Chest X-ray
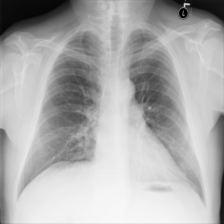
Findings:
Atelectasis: negative
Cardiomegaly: negative
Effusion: negative
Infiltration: negative
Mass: negative
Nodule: negative
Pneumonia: negative
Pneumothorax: negative
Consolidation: negative
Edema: negative
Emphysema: negative
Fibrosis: negative
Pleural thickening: negative
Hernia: negative